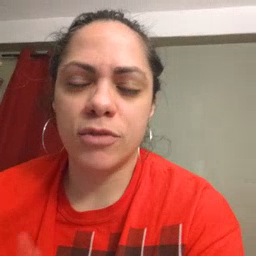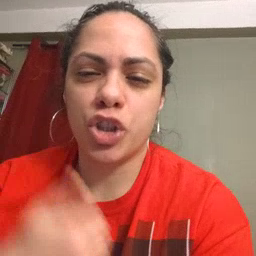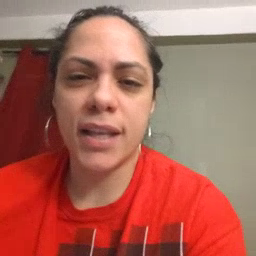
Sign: jacket